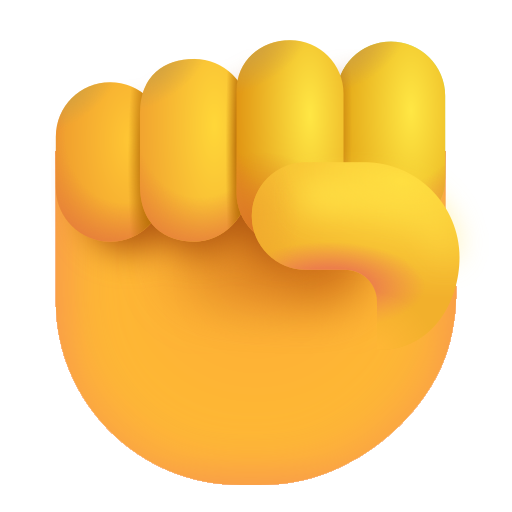
raised fist color default